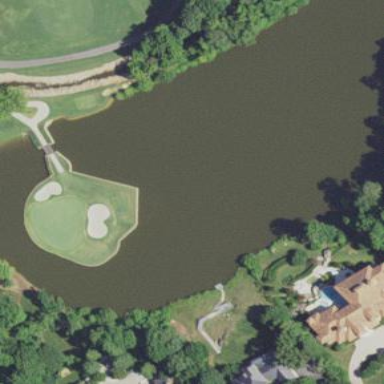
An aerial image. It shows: Water hazard in golf course. The hazard is natural water feature.